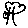
Label: tree